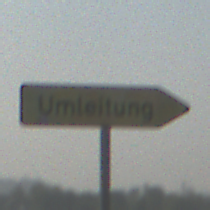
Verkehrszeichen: UmleitungswegweiserRechtsweisend
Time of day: MorningAfternoon
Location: Outdoor (Special)
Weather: Clear
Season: NotSpecified
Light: Natural